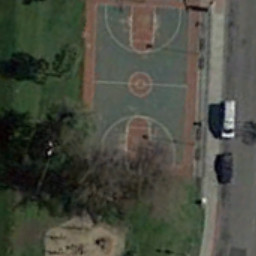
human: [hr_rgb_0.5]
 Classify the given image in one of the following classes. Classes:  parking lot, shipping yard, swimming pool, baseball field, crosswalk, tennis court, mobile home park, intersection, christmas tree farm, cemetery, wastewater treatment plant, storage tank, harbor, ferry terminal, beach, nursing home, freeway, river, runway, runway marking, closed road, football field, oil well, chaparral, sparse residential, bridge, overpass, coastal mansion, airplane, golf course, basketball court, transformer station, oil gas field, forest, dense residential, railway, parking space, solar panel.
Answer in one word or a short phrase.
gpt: basketball court